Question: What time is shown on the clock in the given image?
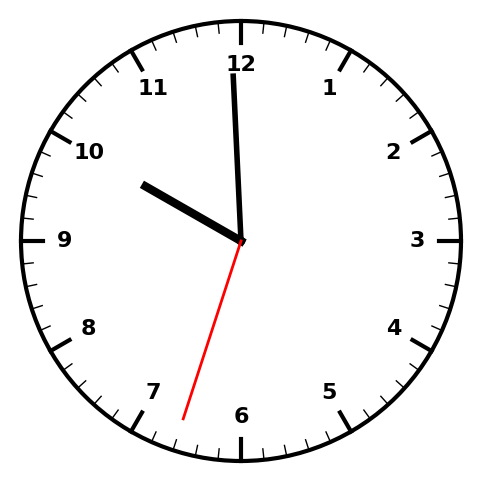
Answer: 09:59:33